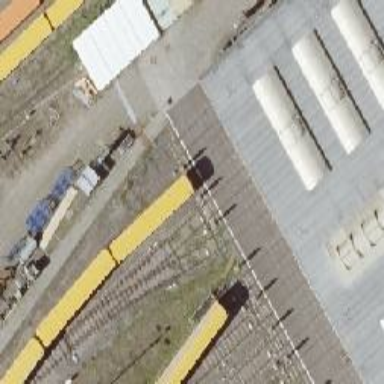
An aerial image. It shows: Yard with electrified top rail.